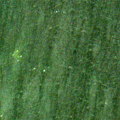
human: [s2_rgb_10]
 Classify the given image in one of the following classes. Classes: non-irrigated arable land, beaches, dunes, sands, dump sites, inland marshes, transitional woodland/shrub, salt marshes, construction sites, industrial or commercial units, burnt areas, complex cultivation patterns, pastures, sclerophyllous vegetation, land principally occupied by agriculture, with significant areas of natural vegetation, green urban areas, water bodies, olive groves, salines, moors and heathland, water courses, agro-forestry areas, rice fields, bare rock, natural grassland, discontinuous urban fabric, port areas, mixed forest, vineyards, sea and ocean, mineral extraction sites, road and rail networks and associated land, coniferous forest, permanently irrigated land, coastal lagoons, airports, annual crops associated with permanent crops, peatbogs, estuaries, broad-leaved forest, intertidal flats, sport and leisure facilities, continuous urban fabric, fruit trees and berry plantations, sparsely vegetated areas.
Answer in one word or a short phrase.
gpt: sea and ocean